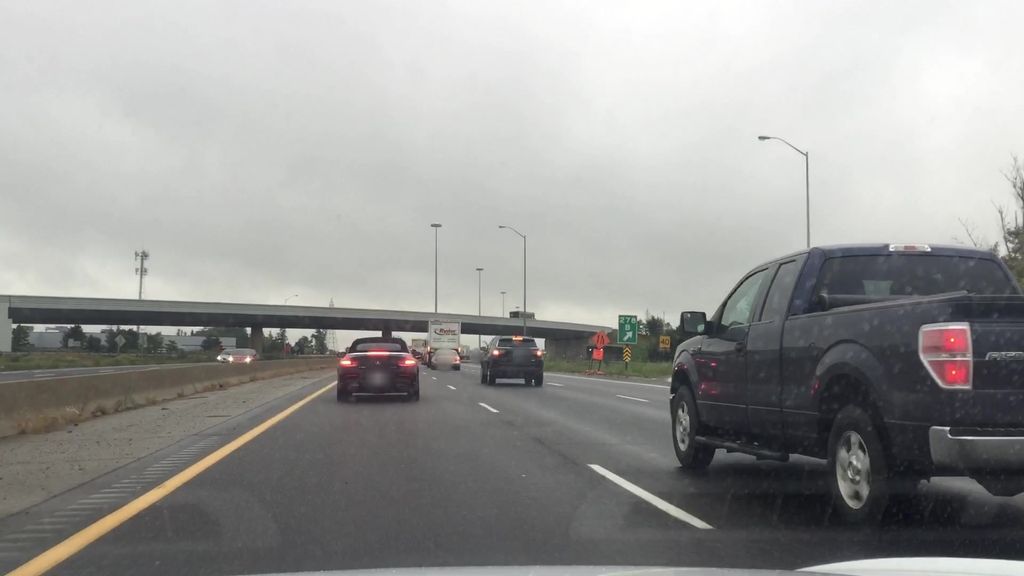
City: kitchener-waterloo